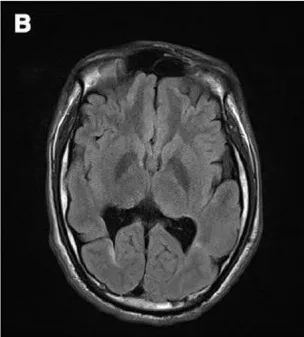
Non-schizencephalic focal cortical dysplasia in the left hemisphere.
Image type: radiology (mri)